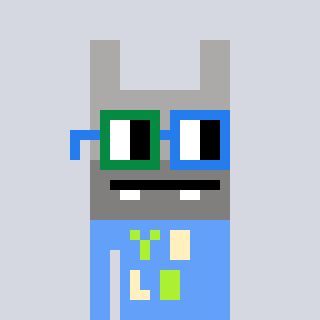
a pixel art character with square green and blue glasses, a rabbit-shaped head and a blue-colored body on a cool background